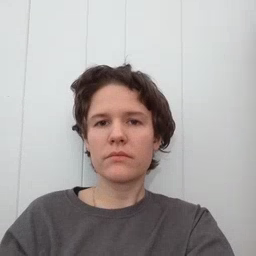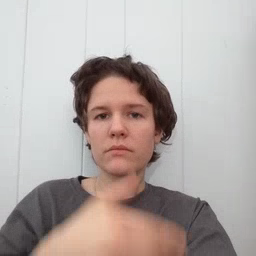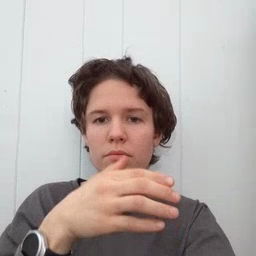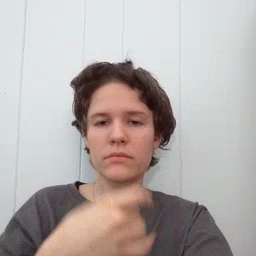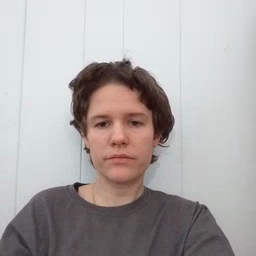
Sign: snack